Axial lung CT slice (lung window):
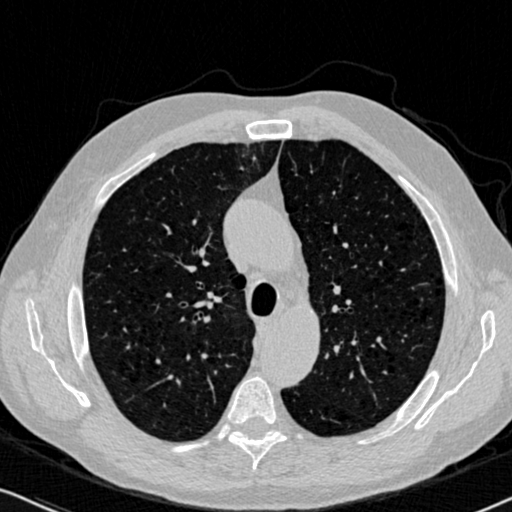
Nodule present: no